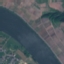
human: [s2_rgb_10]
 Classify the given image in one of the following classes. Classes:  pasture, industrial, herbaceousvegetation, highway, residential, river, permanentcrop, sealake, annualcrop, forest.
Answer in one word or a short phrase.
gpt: River